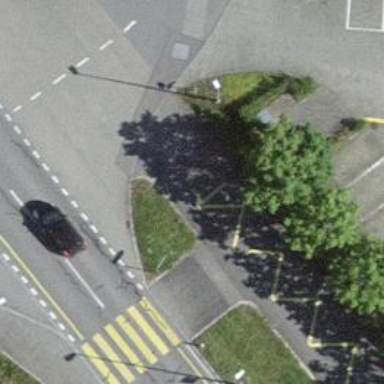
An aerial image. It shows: Bus stop with designated stop position for public transport.